Brain MRI, FLAIR slice (ischemic stroke SISS case)
Modalities acquired: T1|T2|DWI|FLAIR
Volume shape: 230x230x154 voxels, spacing: 1x1x1 mm
Slice 79 of 154
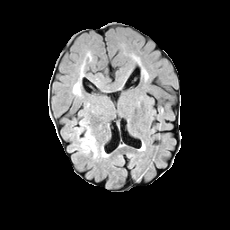
Lesion size: 21273 voxels